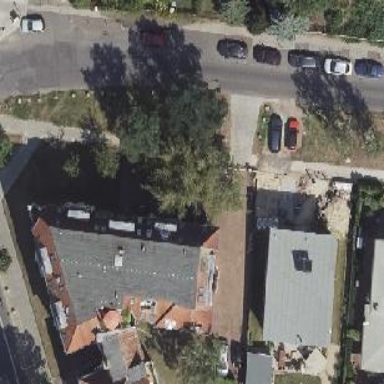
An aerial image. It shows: Apartment building with hipped roof.